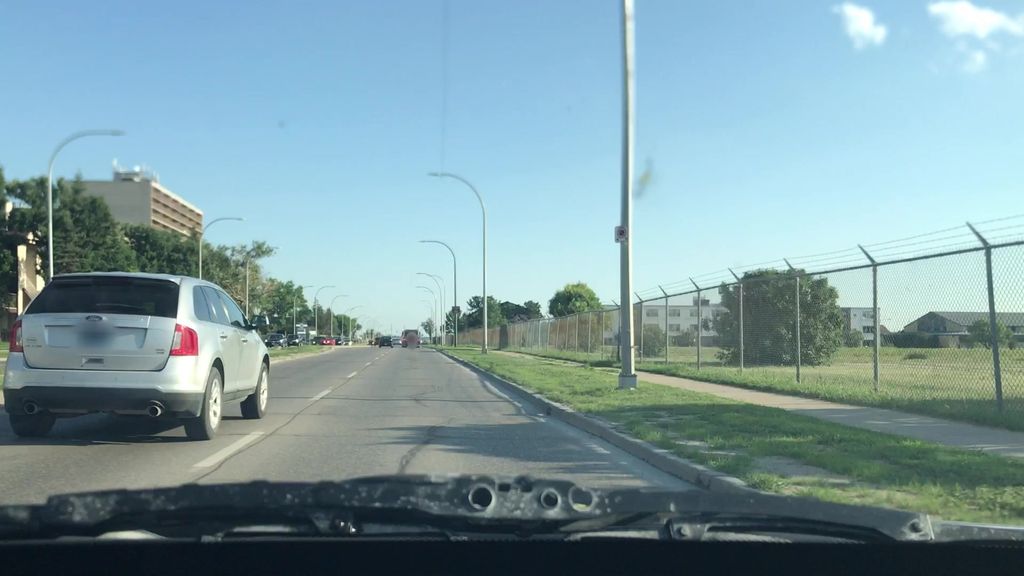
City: winnipeg